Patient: sex F, age 69
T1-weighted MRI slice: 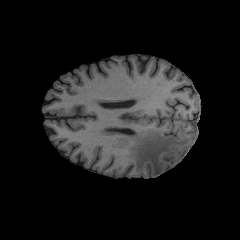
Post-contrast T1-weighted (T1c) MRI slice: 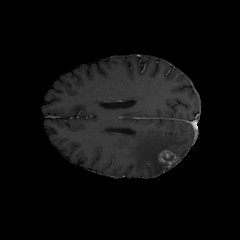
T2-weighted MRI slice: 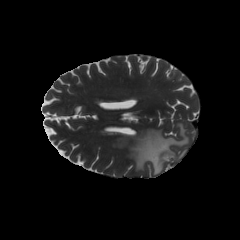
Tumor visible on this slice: yes
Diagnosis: Glioblastoma, IDH-wildtype
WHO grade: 4